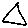
Label: triangle